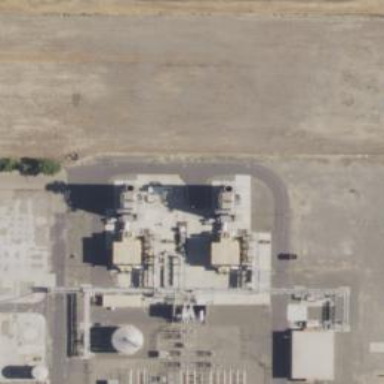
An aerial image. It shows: Gas turbine generator is in use.